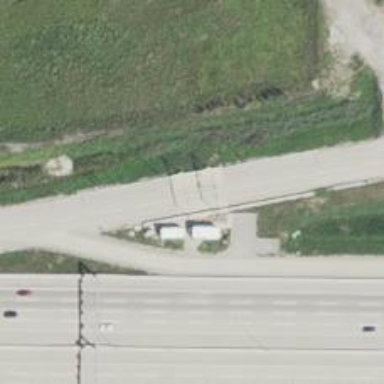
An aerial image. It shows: Toll gantry on the road.